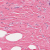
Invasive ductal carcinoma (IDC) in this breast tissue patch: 0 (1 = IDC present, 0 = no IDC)